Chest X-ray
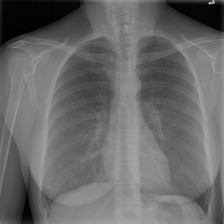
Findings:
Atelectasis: negative
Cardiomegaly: negative
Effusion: negative
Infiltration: negative
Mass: negative
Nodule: negative
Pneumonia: negative
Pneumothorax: negative
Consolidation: negative
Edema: negative
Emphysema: negative
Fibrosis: negative
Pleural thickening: negative
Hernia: negative